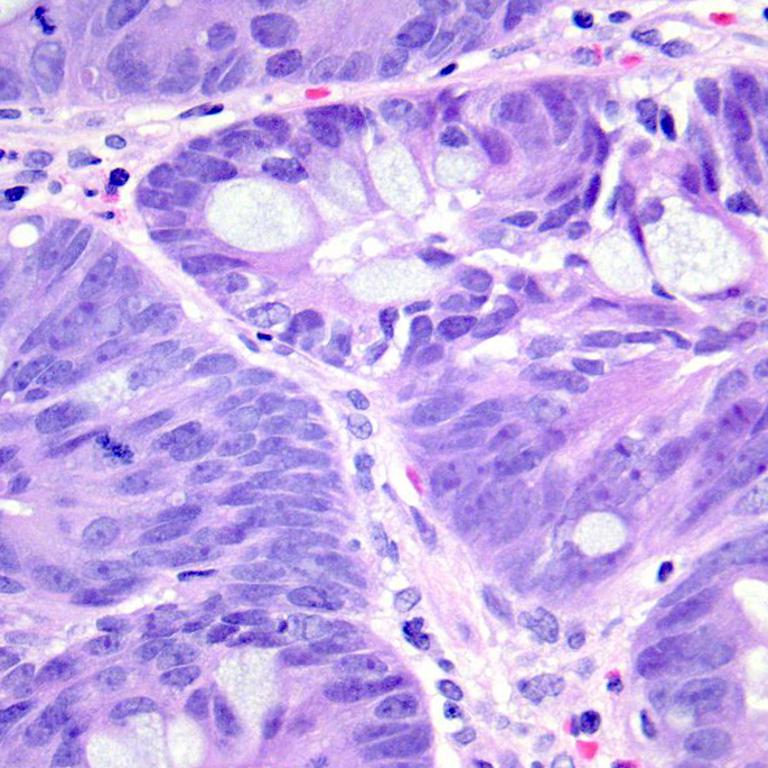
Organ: colon
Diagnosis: adenocarcinomas